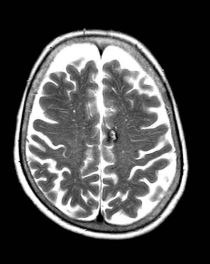
Label: notumor